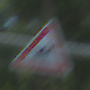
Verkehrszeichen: ReiterLinks
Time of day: MorningAfternoon
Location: Outdoor (Nature)
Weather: Clear
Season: NotSpecified
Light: Natural